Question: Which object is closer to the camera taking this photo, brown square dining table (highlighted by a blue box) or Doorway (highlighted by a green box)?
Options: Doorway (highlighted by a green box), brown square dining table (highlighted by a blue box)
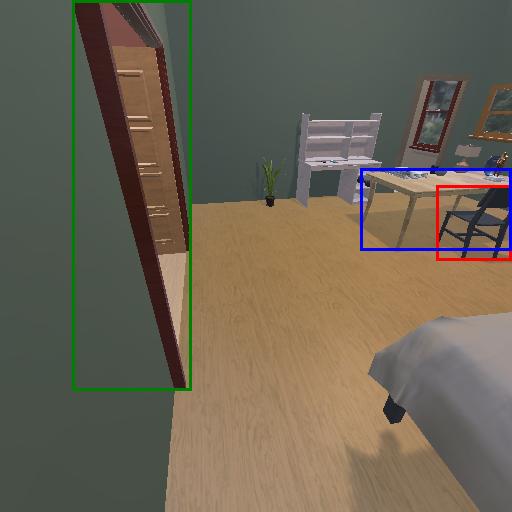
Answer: Doorway (highlighted by a green box)